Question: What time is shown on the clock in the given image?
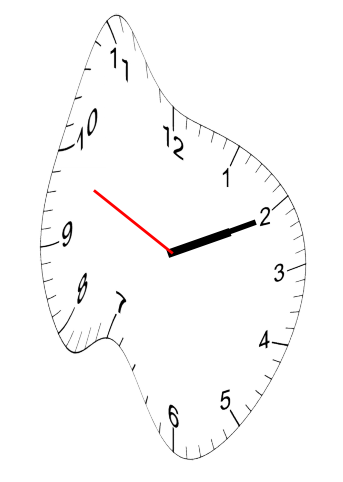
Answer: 02:10:49